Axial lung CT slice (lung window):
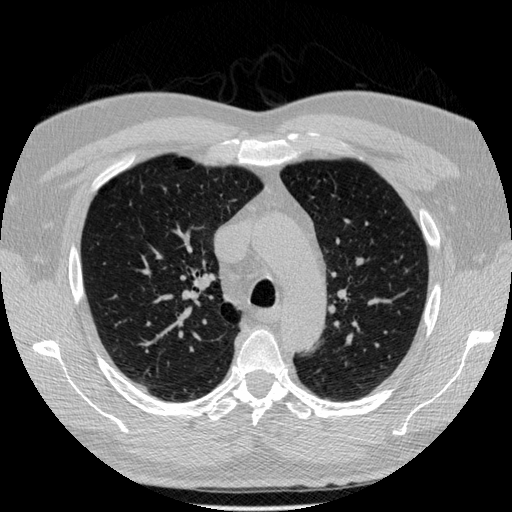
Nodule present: no